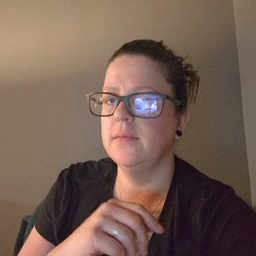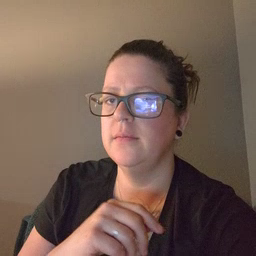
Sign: eye